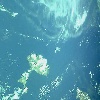
Label: water